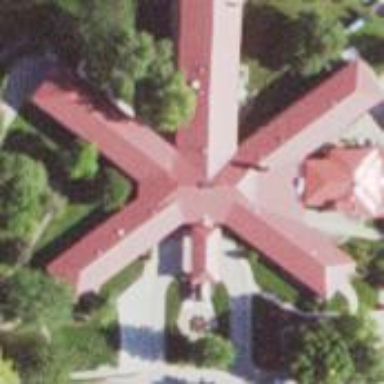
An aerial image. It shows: Nursing home.